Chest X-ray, AP view. Patient: 24 years old, sex M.
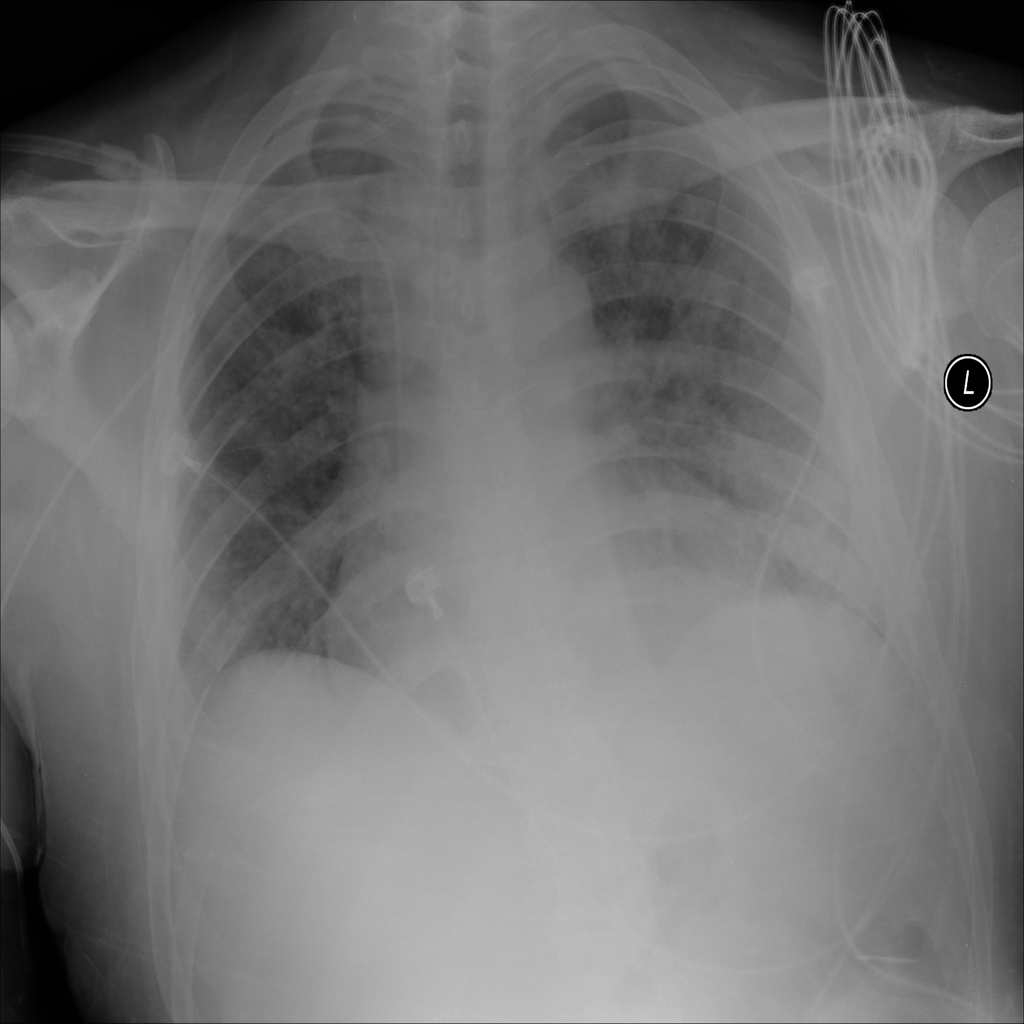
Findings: Cardiomegaly, Effusion